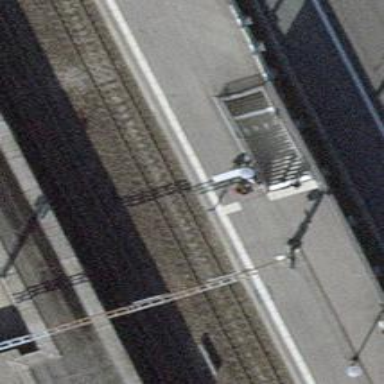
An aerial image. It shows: Railway stop with public transport stop position.